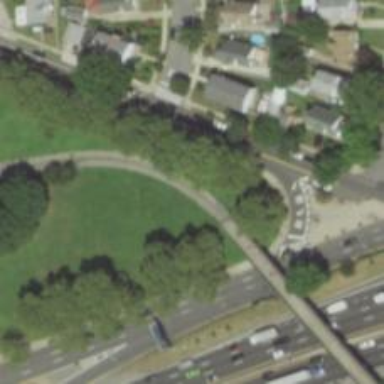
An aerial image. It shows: Cycleway.